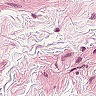
Metastatic tissue present: no